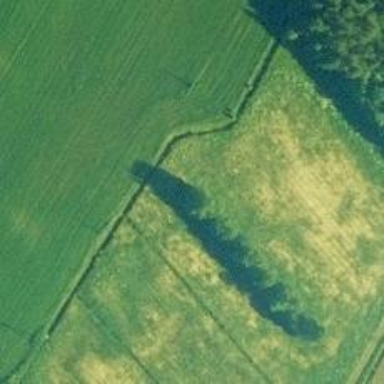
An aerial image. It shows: Row of trees in natural setting.